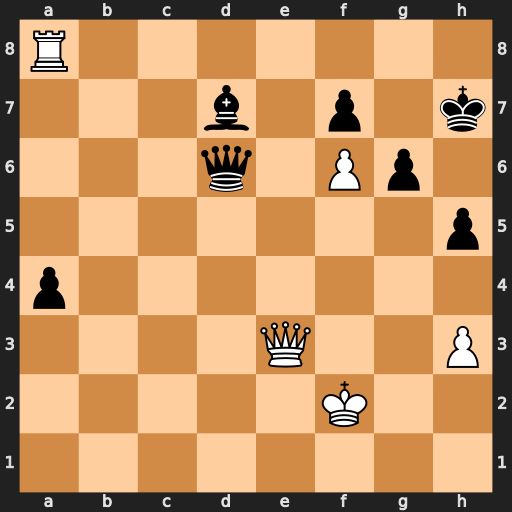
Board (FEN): R7/3b1p1k/3q1Pp1/7p/p7/4Q2P/5K2/8
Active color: w
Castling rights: -
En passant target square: -
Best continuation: Rh8+ Kxh8 Qh6+ Kg8 Qg7#